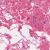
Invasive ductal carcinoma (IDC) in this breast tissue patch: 0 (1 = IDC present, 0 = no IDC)